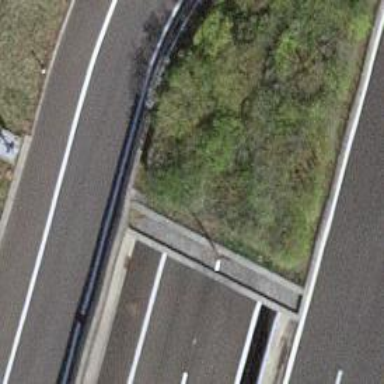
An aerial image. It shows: Motorway that passes through tunnel.